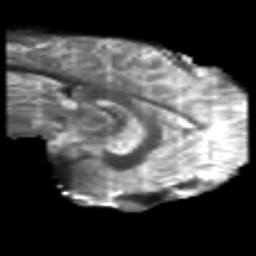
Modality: T2w
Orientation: sagittal
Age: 35
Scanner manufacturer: philips
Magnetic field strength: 3 T
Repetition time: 8.592 s
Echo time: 0.1268 s